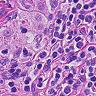
Metastatic tissue present: no